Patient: sex F, age 78
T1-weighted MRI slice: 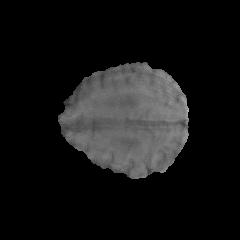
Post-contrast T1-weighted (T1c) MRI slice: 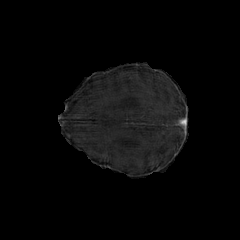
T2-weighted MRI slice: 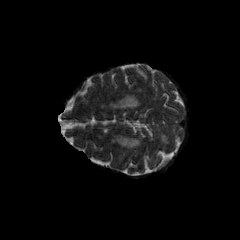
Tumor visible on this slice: no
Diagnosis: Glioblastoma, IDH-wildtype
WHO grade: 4